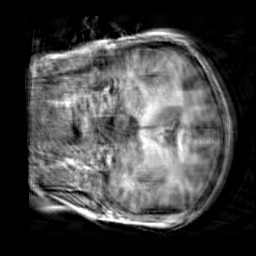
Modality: T1w
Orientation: coronal
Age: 20
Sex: female
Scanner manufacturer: siemens
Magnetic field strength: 3 T
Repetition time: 2.3 s
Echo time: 0.00303 s